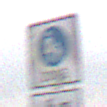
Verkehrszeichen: BeginnFussgaengerzone
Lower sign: EinspurigeFahrzeugeFrei2
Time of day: Midday
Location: Outdoor (RoadRail)
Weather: Overcast
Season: NotSpecified
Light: Natural